Question: I have this code:
'''
<button type="button" class="btn btn-success open">
<i class="icon-comment"></i>
<a href="#" class="dropdown-toggle" data-toggle="dropdown">
About the Library
</a>
<ul class="dropdown-menu" role="menu">
<li><a href="#" tabindex="-1" role="menuitem">Library Hours</a></li>
<li><a href="#" role="menuitem">Board of Visitors</a></li>
<li><a href="#" role="menuitem">Department and Staff</a></li>
<li><a href="#" role="menuitem">Direction Maps</a></li>
<li><a href="#" role="menuitem">Equipment</a></li>
<li><a href="#" role="menuitem">Floor Plans</a></li>
<li><a href="#" role="menuitem">Information and Policies</a></li>
<li><a href="#" role="menuitem">Mission and Vision</a></li>
</ul>
</button>
'''
Here's my only CSS Code:
'''
.dropdown-menu li > a:hover,
.dropdown-menu li > a:focus,
.dropdown-submenu:hover > a
{
background-image: none;
background-color: #0C6A13;
}
'''
Here's what it looks like:

I have a button with a label "About the Library" as my data toggle. When I click my data toggle, the menu always show in the left side. I want it to be displayed in the center. How will I do it? Any help would be very much appreciated.
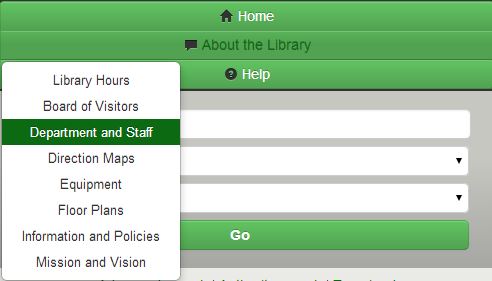
Answer: : <URL>
:
'''
.dropdown-menu li > a:hover,
.dropdown-menu li > a:focus,
.dropdown-submenu:hover > a
{
background-image: none;
background-color: #0C6A13;
}
.dropdown-menu{
left:0 !important;
right:0 !important;
text-align:center;
margin-left: auto !important;
margin-right: auto !important;
width: 200px;
}
'''
:
'''
<button type="button" class="btn btn-success open dropdown">
<i class="icon-comment"></i>
<a class="dropdown-toggle" data-toggle="dropdown">
About the Library
</a>
<ul class="dropdown-menu" role="menu">
<li><a href="#" tabindex="-1" role="menuitem">Library Hours</a></li>
<li><a href="#" role="menuitem">Board of Visitors</a></li>
<li><a href="#" role="menuitem">Department and Staff</a></li>
<li><a href="#" role="menuitem">Direction Maps</a></li>
<li><a href="#" role="menuitem">Equipment</a></li>
<li><a href="#" role="menuitem">Floor Plans</a></li>
<li><a href="#" role="menuitem">Information and Policies</a></li>
<li><a href="#" role="menuitem">Mission and Vision</a></li>
</ul>
</button>
'''